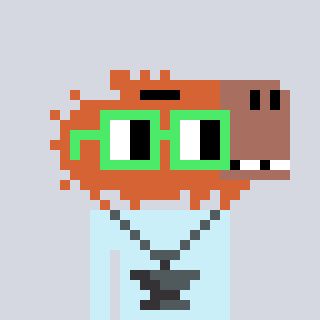
a pixel art character with square light green glasses, a capybara-shaped head and a cold-colored body on a cool background